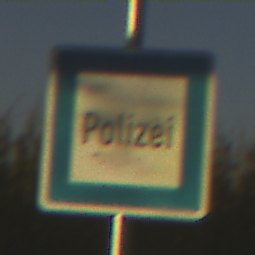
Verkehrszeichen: Polizei
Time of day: SunriseSunset
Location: Outdoor (RoadRail)
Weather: Clear
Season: NotSpecified
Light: Natural